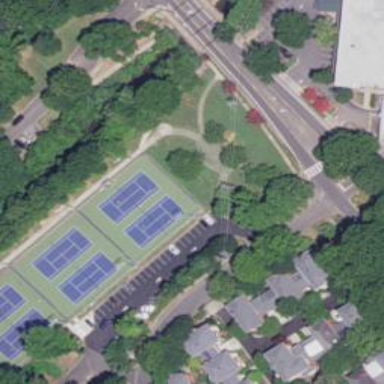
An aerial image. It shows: Hard court tennis pitch for leisure and sport.